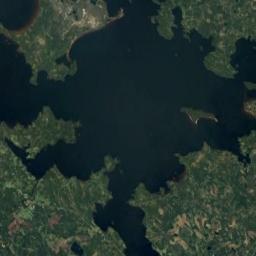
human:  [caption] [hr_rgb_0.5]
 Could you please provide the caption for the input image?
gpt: The lake in the picture is winding .

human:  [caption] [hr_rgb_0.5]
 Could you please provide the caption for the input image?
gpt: An irregularly shaped blue lake on the ground covered with green vegetation .

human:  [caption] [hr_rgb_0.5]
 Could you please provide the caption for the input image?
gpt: Many trees are around the lake .

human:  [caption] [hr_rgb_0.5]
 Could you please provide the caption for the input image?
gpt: The lake with curved shores lies on a flat ground covered with vegetation and the water is dark blue .

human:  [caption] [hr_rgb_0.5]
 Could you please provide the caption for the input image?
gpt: There are green meadows around the lake .